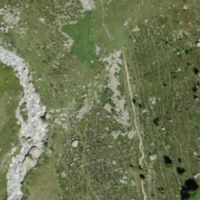
EUNIS habitat code: 23
Species observed at this site:
Astragalus alpinus
Oenanthe oenanthe
Erebia tyndarus